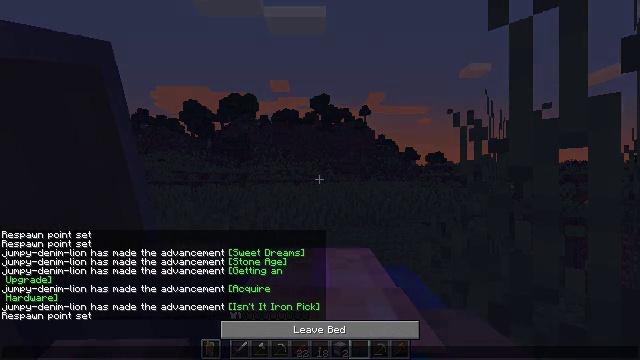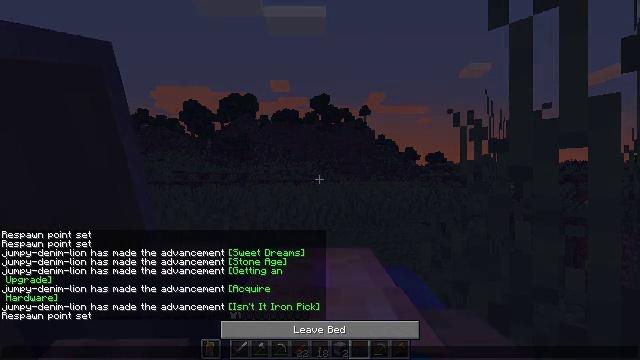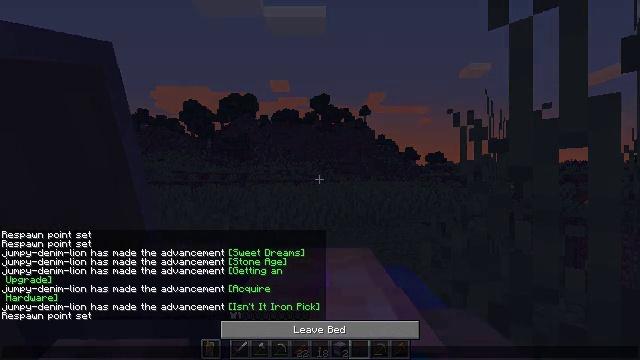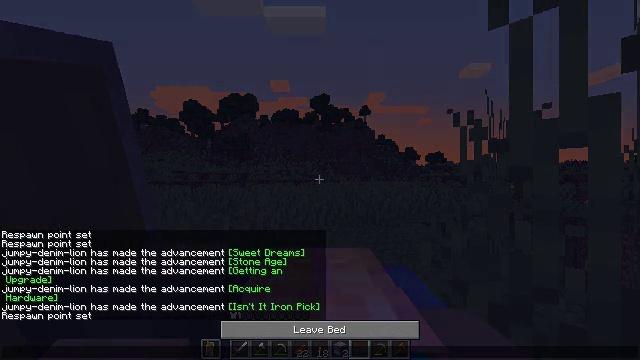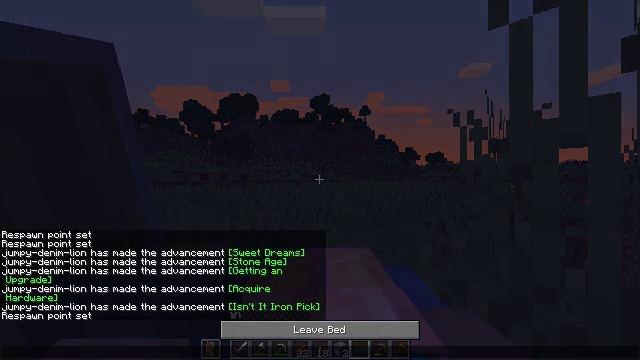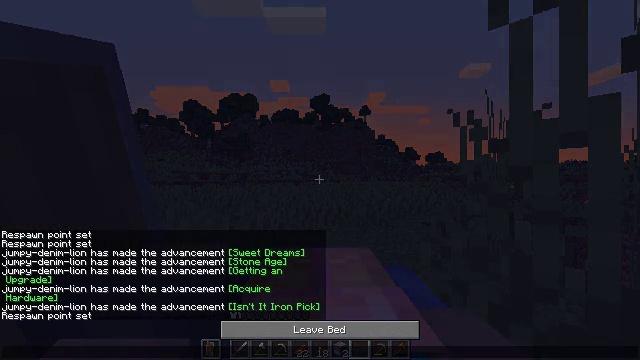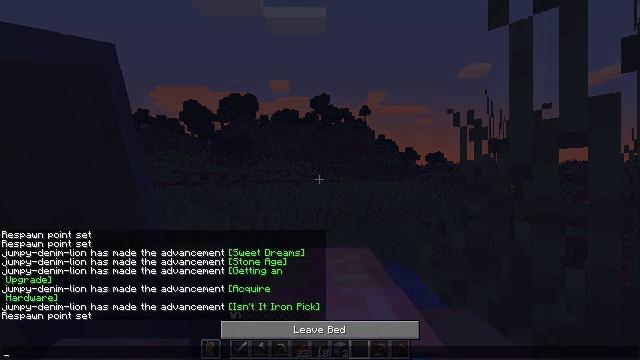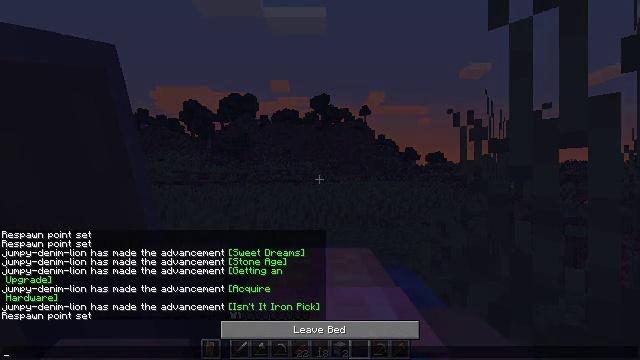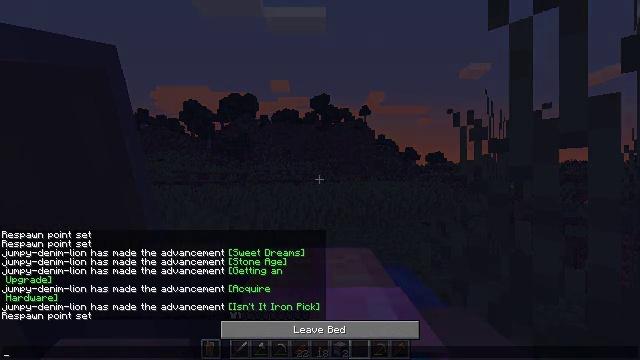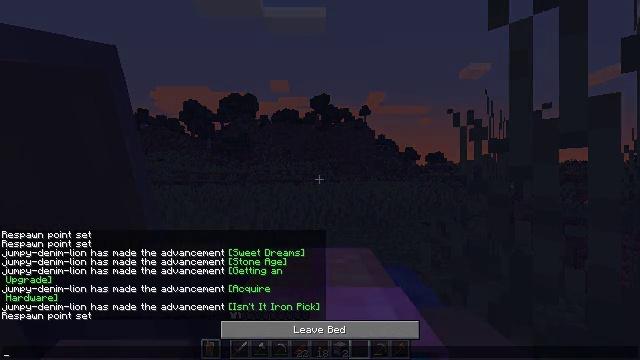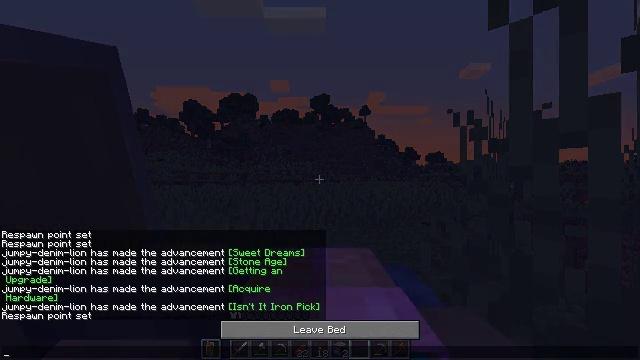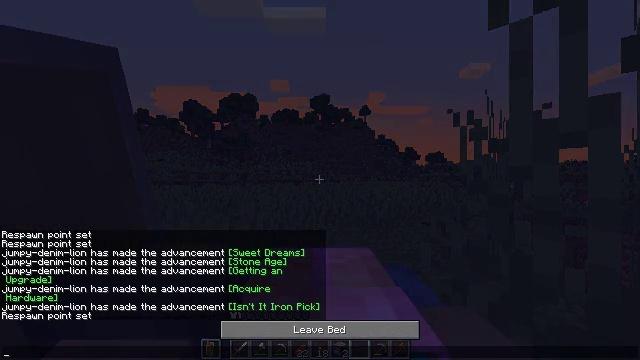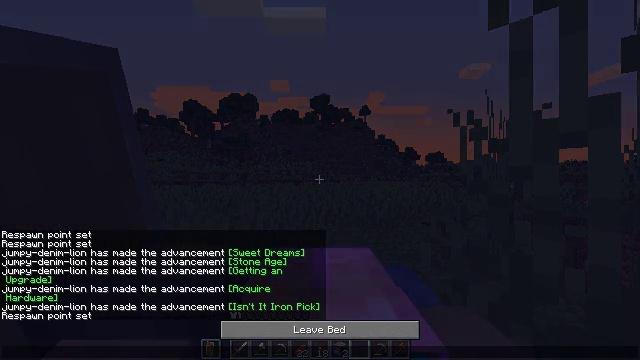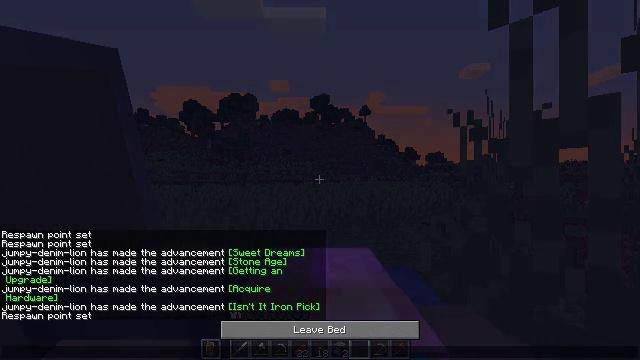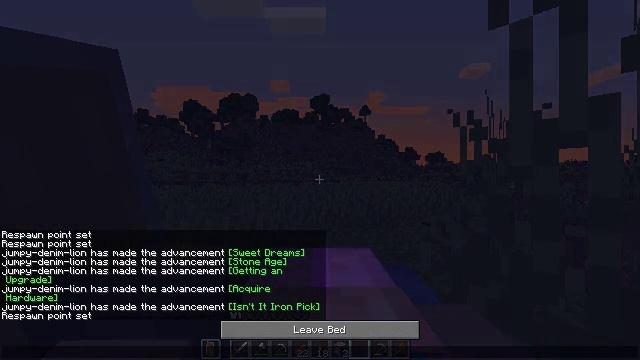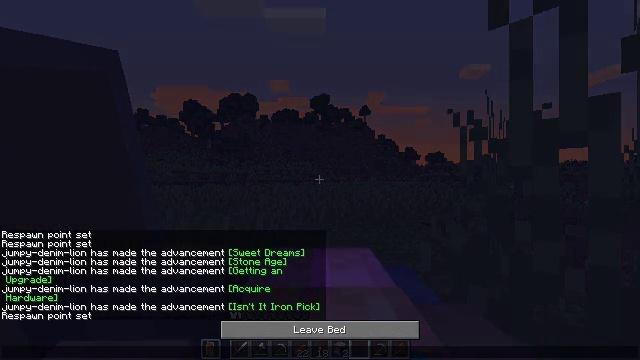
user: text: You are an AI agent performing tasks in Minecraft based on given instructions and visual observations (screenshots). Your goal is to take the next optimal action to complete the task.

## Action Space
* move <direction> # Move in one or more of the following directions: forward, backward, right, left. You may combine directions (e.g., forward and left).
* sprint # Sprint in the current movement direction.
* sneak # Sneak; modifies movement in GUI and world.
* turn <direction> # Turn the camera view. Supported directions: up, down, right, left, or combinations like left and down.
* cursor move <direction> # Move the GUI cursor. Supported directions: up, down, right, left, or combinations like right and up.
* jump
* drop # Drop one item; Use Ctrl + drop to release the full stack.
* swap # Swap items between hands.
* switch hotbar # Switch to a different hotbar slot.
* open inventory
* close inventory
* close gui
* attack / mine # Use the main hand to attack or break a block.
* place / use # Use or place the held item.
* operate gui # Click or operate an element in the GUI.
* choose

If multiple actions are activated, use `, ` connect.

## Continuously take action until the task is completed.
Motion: motion action
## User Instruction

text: Break the blue bed to move it.
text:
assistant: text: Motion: no_op
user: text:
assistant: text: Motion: no_op
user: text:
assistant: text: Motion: no_op
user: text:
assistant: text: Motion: no_op
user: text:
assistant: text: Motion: no_op
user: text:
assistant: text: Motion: no_op
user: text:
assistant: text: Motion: no_op
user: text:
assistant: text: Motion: no_op
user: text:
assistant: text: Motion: no_op
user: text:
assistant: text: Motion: no_op
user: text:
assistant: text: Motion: no_op
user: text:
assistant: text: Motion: no_op
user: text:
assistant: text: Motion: no_op
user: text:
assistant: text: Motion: no_op
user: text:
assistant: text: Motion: no_op
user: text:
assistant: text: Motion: no_op
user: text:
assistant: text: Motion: no_op
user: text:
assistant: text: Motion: no_op
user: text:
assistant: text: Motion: no_op
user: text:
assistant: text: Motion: no_op
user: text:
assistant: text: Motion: no_op
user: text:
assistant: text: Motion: no_op
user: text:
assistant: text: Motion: no_op
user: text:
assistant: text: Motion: no_op
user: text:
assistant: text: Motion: no_op
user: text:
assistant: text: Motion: no_op
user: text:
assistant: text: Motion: no_op
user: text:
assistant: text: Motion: no_op
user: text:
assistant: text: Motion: no_op
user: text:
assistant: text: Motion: no_op